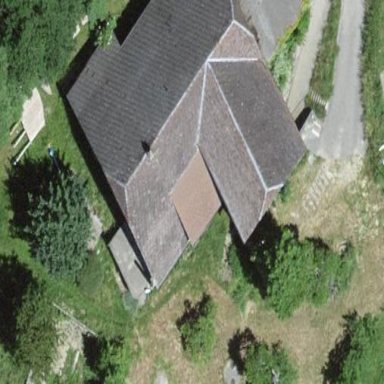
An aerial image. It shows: Farm building.